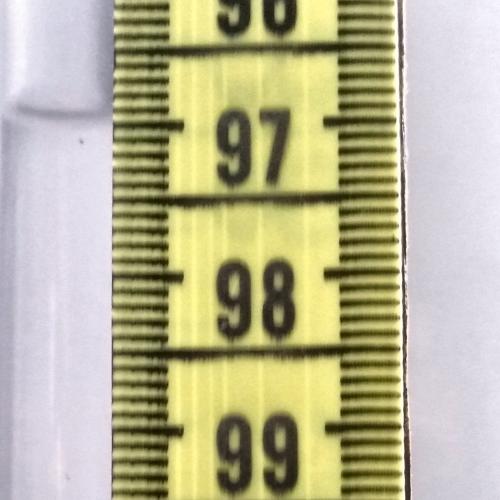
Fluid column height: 96.9 cm